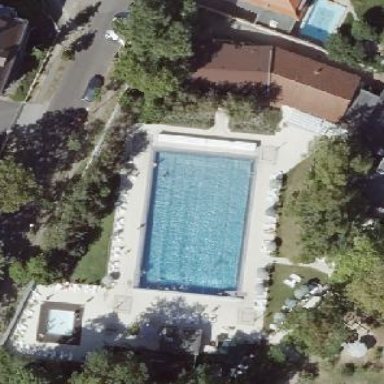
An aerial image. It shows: Swimming pool area designated for leisure and sport.